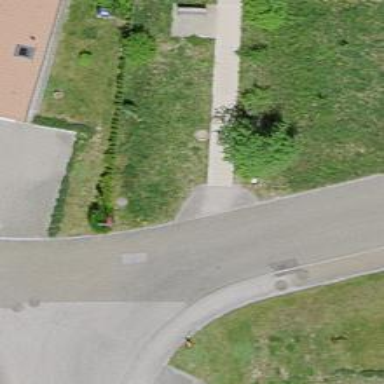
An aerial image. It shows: Road with steps.